Question: I have create this code to change the color of row if item of endTimeStamp row equal to "0001-01-01 00:00:00.<PHONE>" it change the row but also change the header I wan to ask how can I target the item row without the header
'''
protected void gv_timesheet_RowDataBound(object sender, GridViewRowEventArgs e)
{
//To check condition on date time
if (Convert.ToDateTime(DataBinder.Eval(e.Row.DataItem, "endTimeStamp")) == Convert.ToDateTime("0001-01-01 00:00:00.<PHONE>"))
{
e.Row.BackColor = System.Drawing.Color.Red;
}
}
'''

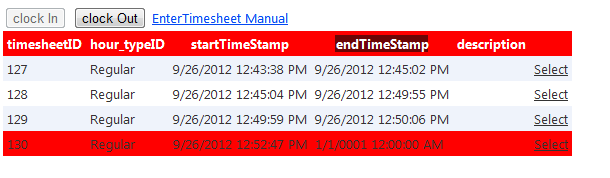
Answer: You can add condition - based on 'DataControlRowType.DataRow'
'''
if(e.Row.RowType == DataControlRowType.DataRow)
{
//To check condition on date time
if (Convert.ToDateTime(DataBinder.Eval(e.Row.DataItem, "endTimeStamp")) == Convert.ToDateTime("0001-01-01 00:00:00.<PHONE>"))
{
e.Row.BackColor = System.Drawing.Color.Red;
}
}
'''